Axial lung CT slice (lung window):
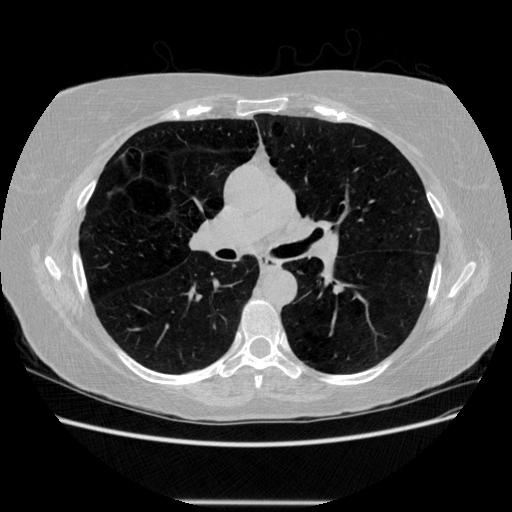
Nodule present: no